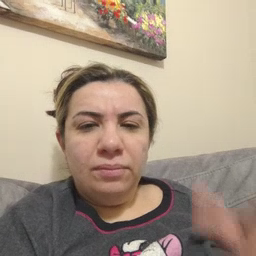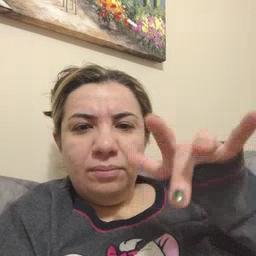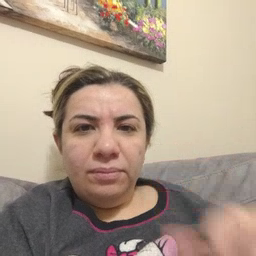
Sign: empty